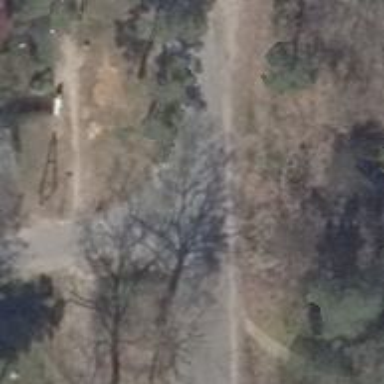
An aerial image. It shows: Residential road.